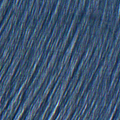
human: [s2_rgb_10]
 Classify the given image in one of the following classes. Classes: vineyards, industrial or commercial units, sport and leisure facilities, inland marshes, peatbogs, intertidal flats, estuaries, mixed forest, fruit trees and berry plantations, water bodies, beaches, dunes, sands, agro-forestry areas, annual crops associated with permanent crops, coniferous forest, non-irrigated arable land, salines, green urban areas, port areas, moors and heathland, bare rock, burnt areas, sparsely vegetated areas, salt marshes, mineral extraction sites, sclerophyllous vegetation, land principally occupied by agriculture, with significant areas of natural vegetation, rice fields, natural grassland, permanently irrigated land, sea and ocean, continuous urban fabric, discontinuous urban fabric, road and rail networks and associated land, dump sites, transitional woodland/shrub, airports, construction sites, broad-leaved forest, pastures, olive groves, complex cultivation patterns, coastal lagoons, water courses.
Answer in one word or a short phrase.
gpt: continuous urban fabric